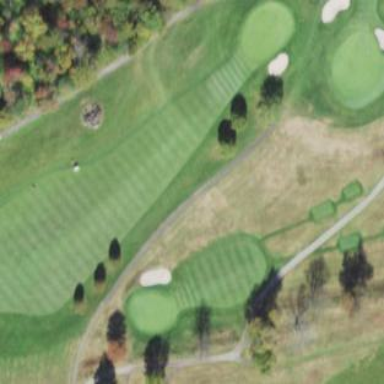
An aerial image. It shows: Rough area in golf course.